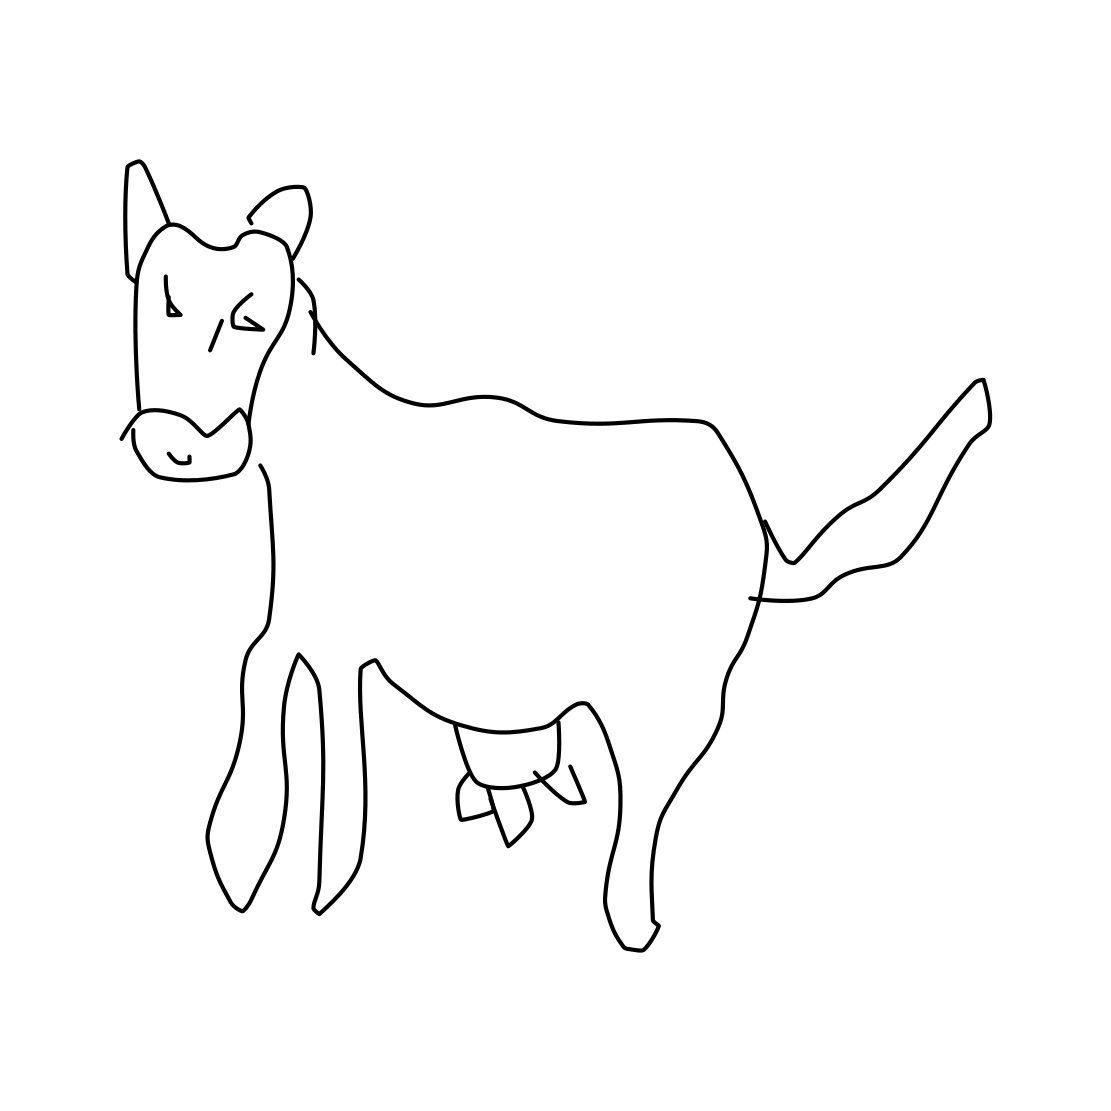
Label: cow